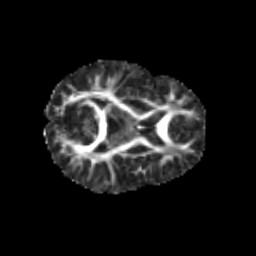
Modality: FA
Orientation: axial
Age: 6
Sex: female
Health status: healthy